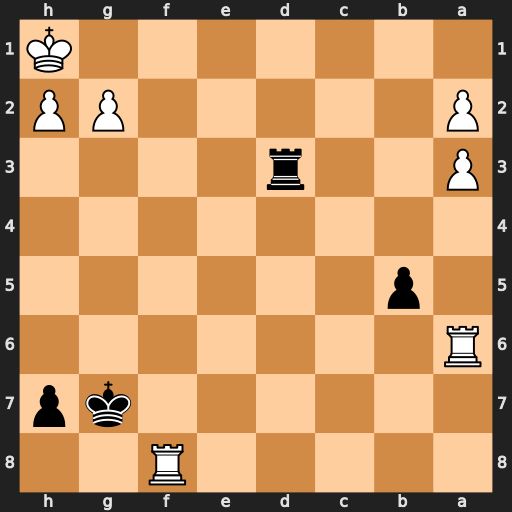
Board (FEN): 5R2/6kp/R7/1p6/8/P2r4/P5PP/7K
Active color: b
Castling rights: -
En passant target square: -
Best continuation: Rd1+ Rf1 Rxf1#